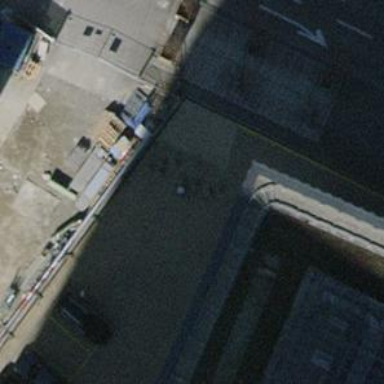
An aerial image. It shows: Bicycle parking area with wall loops.